Aerial crown-view tile of a tropical tree (Barro Colorado Island, Panama), acquired 20250217:
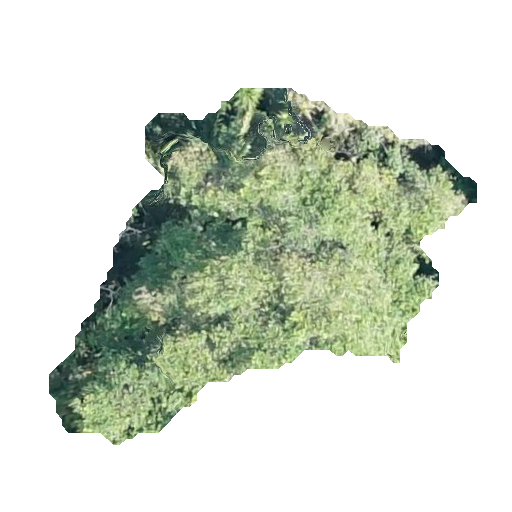
Species: Terminalia oblonga
GBIF accepted scientific name: Terminalia oblonga
Crown area: 129.057 m²